Question: I have a maven java project in Eclipse IDE, and it needs to communicate with components on a weblogic server. When I first coded this, it worked without importing too many jars. However, I needed to make my project a part of a bigger assembly, and now my dependency requirements have gone out of control. I am still a little new to maven, and how it integrates with eclipse, but I've found that most of my ClassNotFoundExceptions points to classes that do exist, but with slight variances in path. See image below.

I suspect that I have imported a wrong library somewhere in the beginning of my dependencies, that now seems to be dependent on a great big tree structure of Classes that actually already exist, but with another path, and I'm stuck retrieving each of them individually, when they are already there...
Just look at the image: I have com.sun.xml..bind.marshaller.SAX2DOMEx.class, but not 'com.sun.xml.bind.marshaller.SAX2DOMEx.class'
Am I right in assuming that I am trying to fix symptoms, when I should focus on fixing the cause? If so, how can I retrace my imports, and find the root cause, in other words where I start importing the wrong jar?
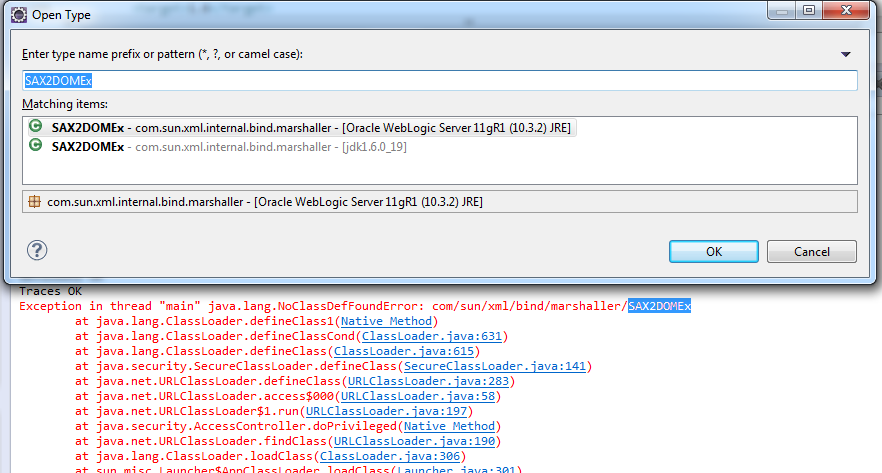
Answer: @KjetilNordin,
You wrote:
'''
I've found that most of my ClassNotFoundExceptions points to classes that do exist, but with slight variances in path
'''
This suggests that somewhere along the way, one or more of the jars you depend on has 2 conflicting versions, between which the class moved between different packages. Maven's dependency resolution mechanism is resolving the jar to the version where the class sits in a different package from where you expect.
Run 'mvn dependency:tree' on your project to see the entire hierarchy of transitive dependencies organized so you can track what depends on what. You'll likely see your jar come up in multiple locations, and presumably the wrong version is getting precedence in terms of Maven version resolution.
Next decide which version you want to go with.
Finally, add a '<dependencyManagement>' block in your 'pom.xml' file to force the version to match your desired version.
Hope that helps.